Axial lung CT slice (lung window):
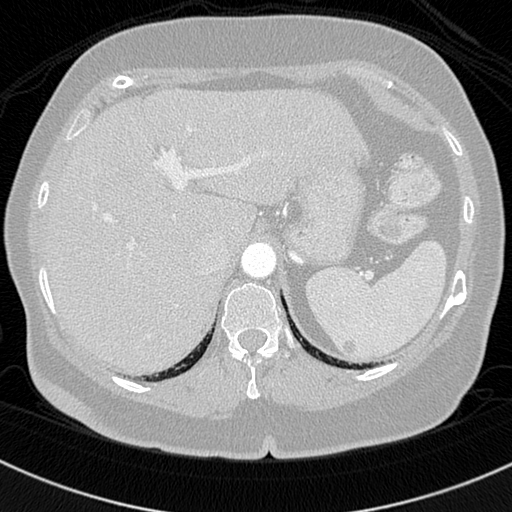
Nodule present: no